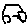
Label: car